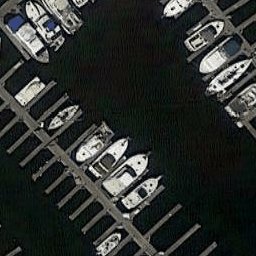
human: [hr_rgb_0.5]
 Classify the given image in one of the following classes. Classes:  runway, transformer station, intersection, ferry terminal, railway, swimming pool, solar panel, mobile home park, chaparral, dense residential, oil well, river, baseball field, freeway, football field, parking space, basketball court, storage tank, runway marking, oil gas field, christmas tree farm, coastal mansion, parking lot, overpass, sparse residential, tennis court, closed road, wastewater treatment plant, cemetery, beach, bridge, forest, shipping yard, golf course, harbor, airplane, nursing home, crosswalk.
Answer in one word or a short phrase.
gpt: harbor